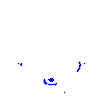
Particle: electron